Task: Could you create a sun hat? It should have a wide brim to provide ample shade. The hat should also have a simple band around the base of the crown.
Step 30:
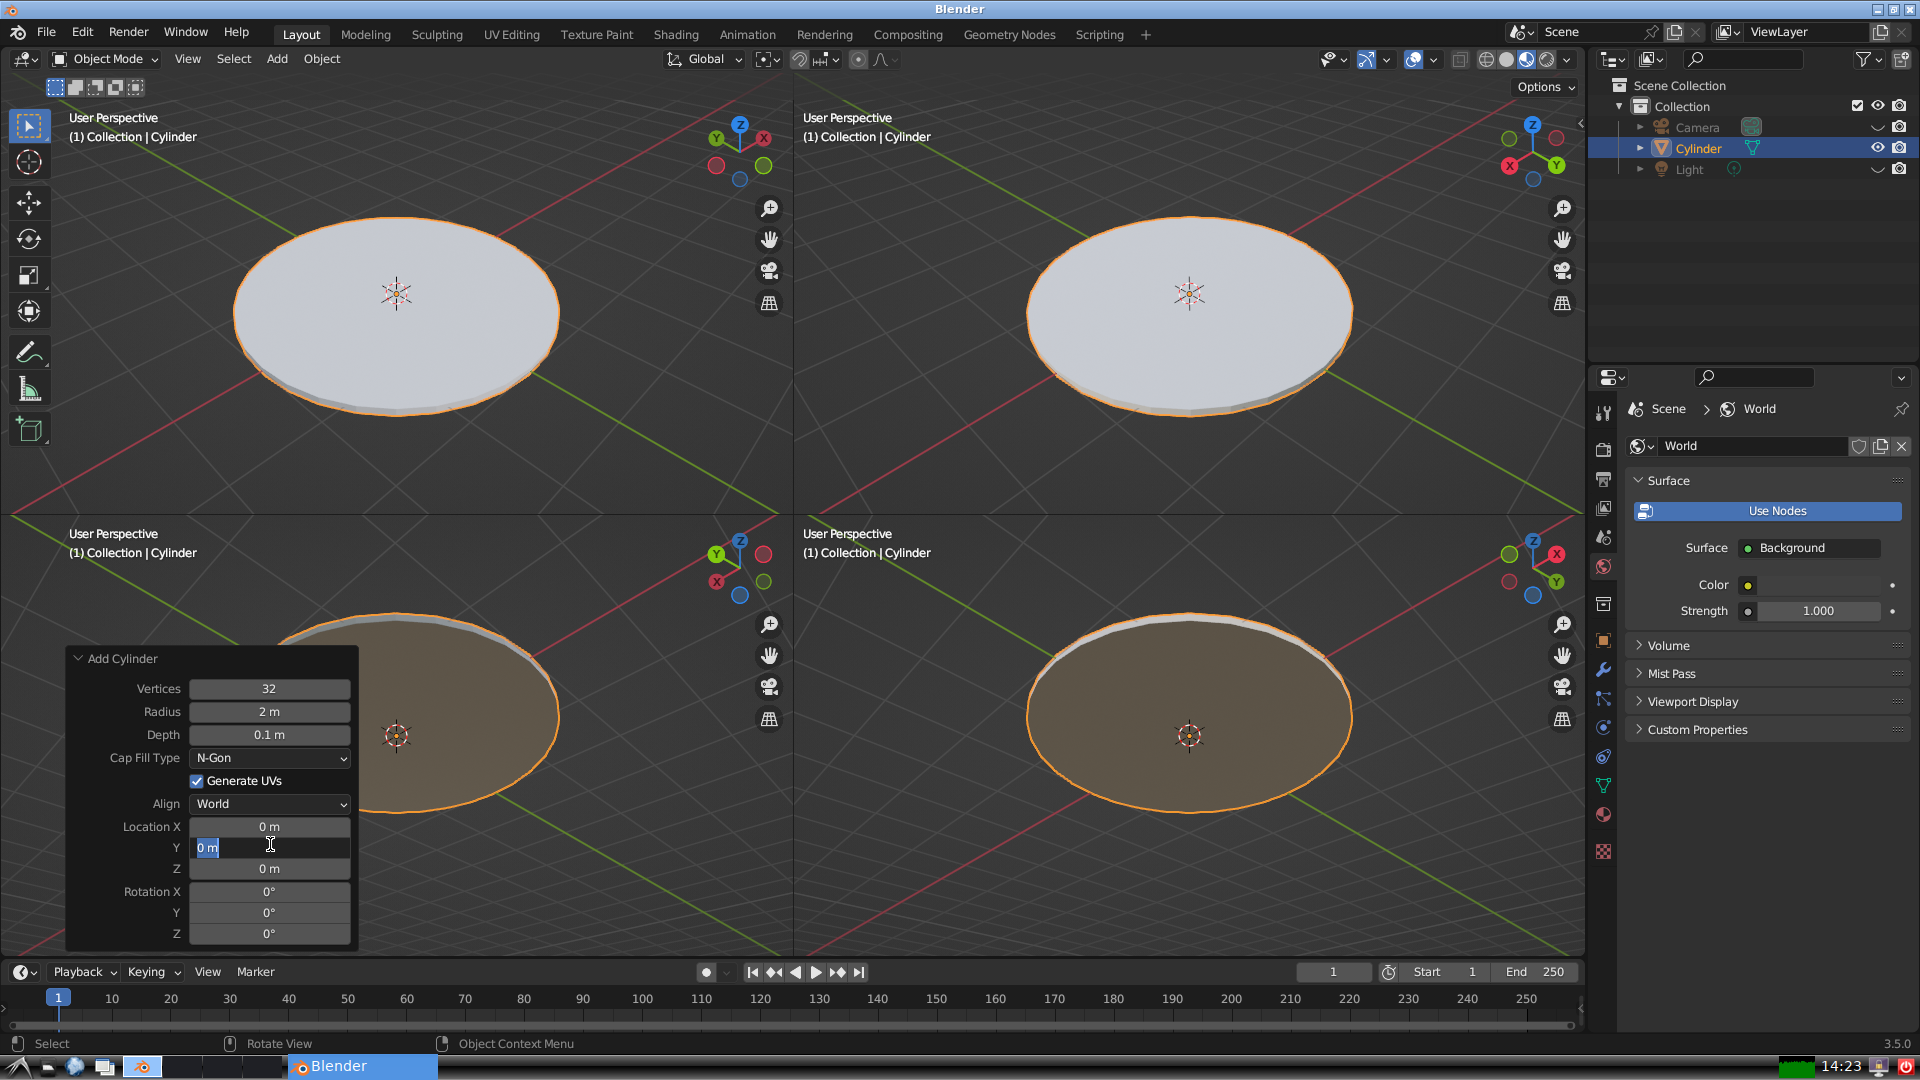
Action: input_text: 0.0